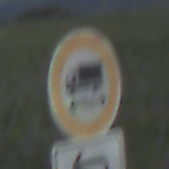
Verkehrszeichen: TatsaechlicheLaenge
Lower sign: RichtungsangabeDurchPfeile2
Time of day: SunriseSunset
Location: Outdoor (Nature)
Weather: PartlyCloudy
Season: NotSpecified
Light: Natural